Field crop: maize
Growth stage: 1
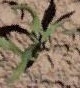
Species: maize